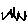
Label: zigzag